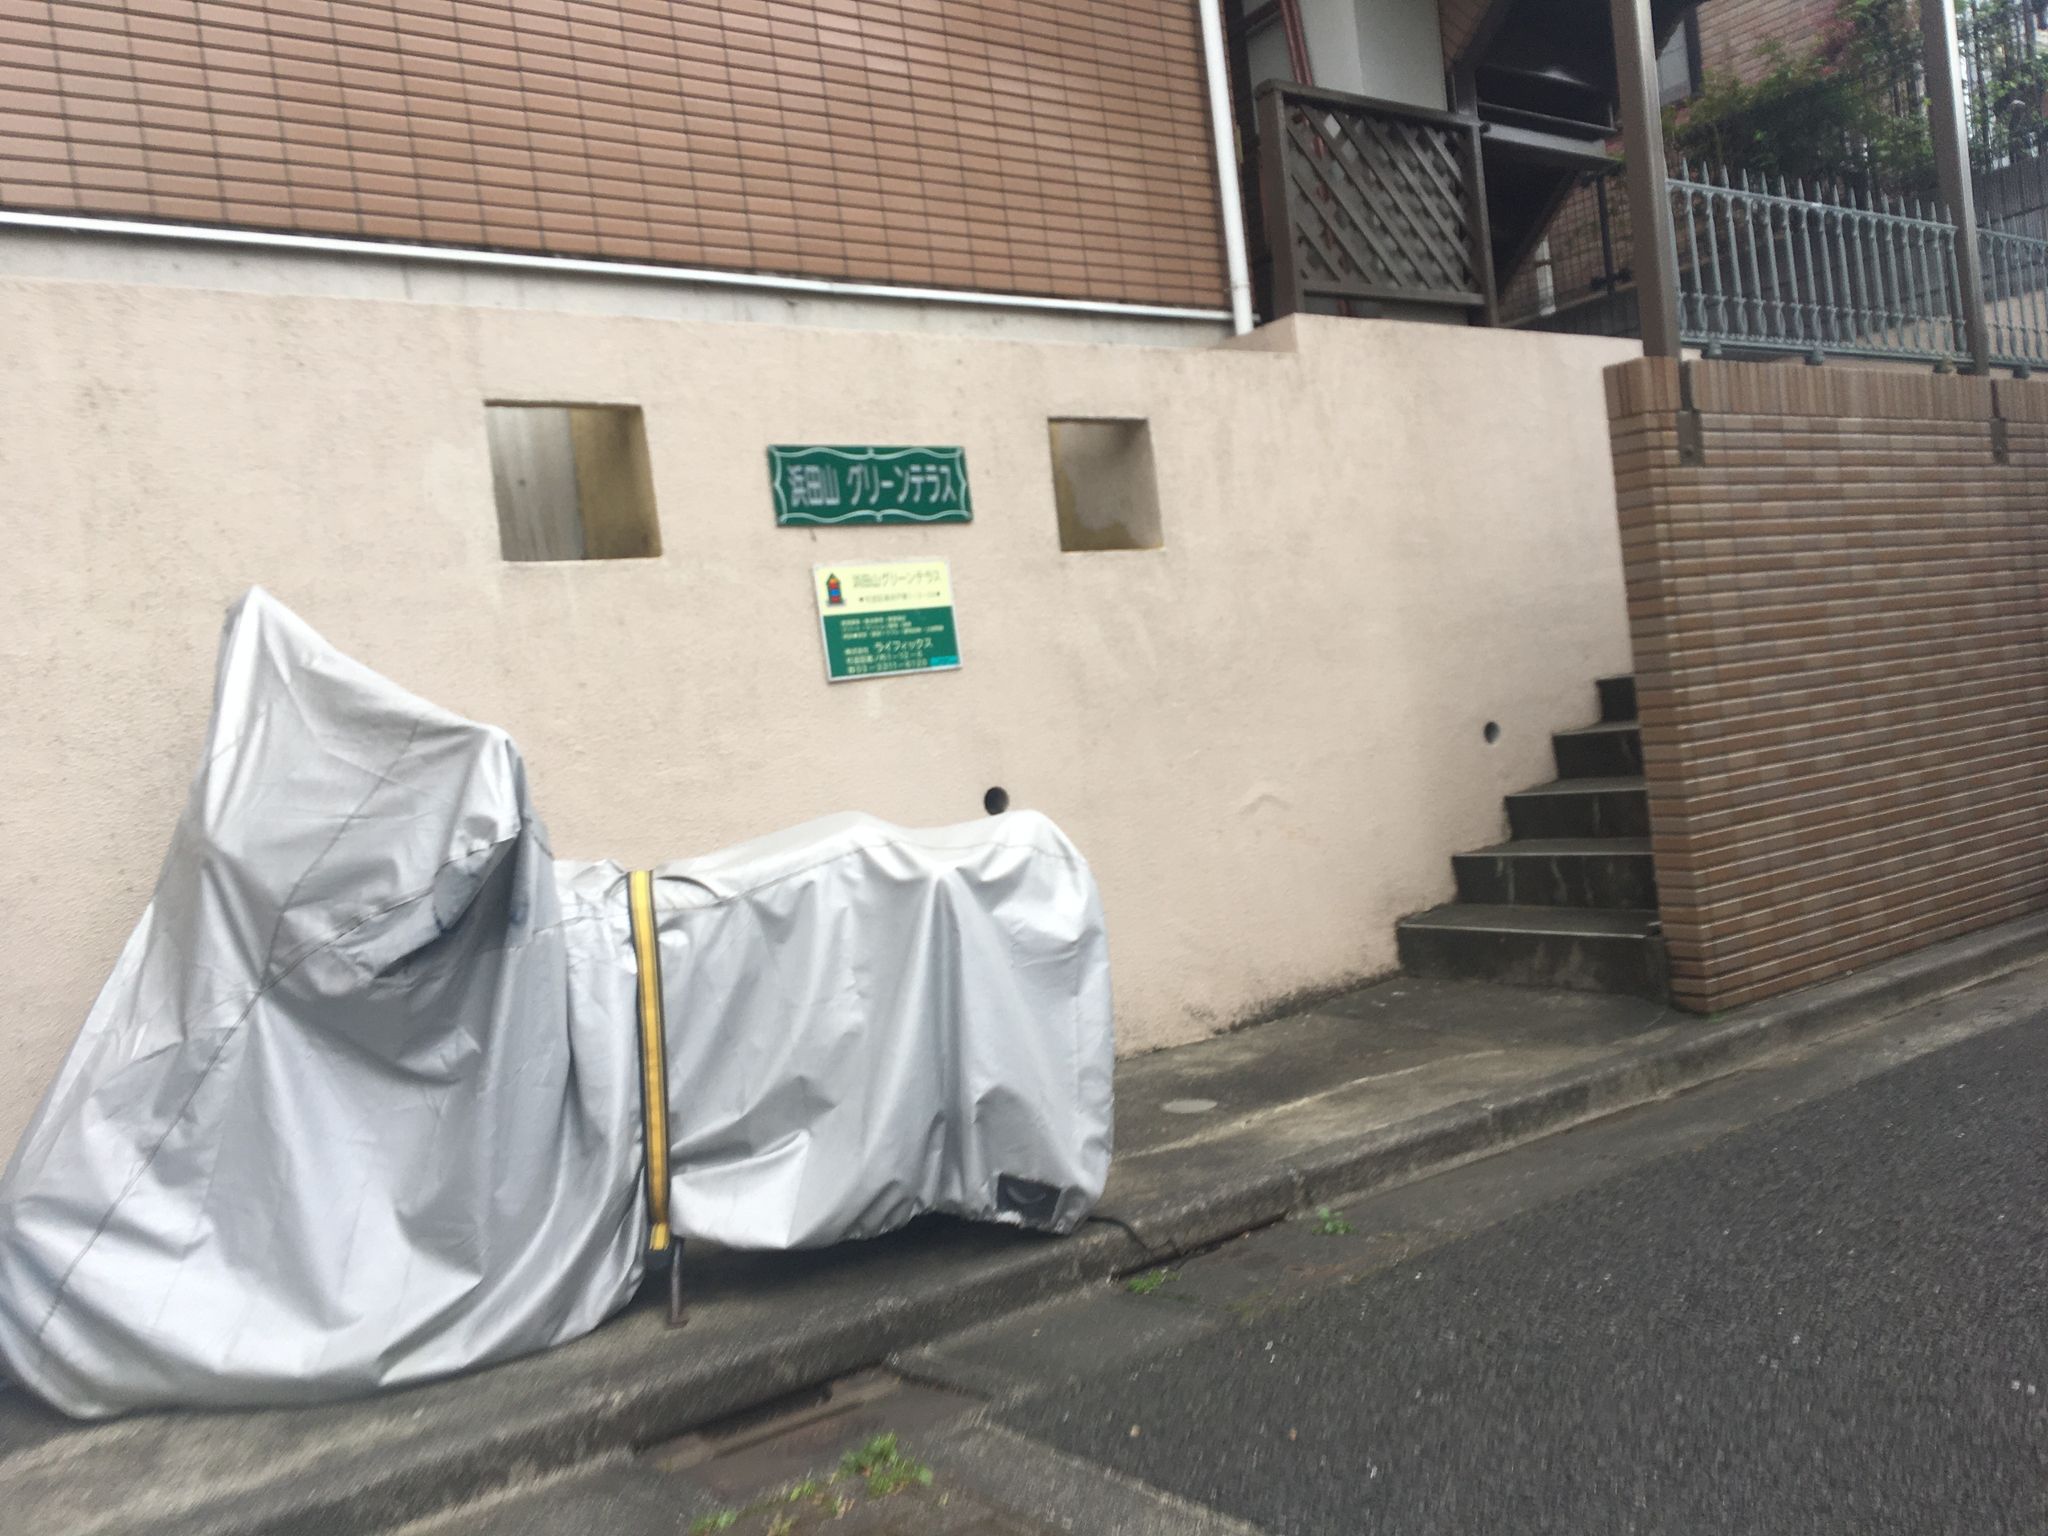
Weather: snowy
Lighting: day
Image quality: good
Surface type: walking surface
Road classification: footway, unclassified
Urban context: urban centre
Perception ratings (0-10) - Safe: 0.27, Lively: 5.9, Beautiful: 0.36, Boring: 2.61, Depressing: 4.07, Wealthy: 8.58